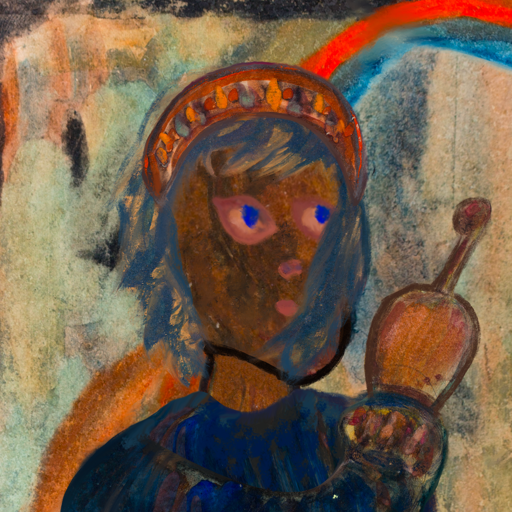
Background: Childish, Head And Neck Side: Mosgoul, Face Side: Mother_And_Son_Mother, Bust: Pipe, Hair Side: In_The_Sun, Head Accessory: Hypocrite, Second Necklace: Blank, Necklace: Blank, Baby: Blank